Question: I just deployed my website to a staging environment and am getting the following error:
'''
Fatal error: Class 'mysqli' not found in D:\ClientSitesaileyboiler.com\www
ew\php\db.php on line 11
'''
At first I assumed that MySQLI was simply not installed, but running a 'phpinfo()' reveals the following:

To me it looks like MySQLI is installed (though I could be reading this wrong). What should I do?
'''
class DB
{
public static function GetConnection()
{
return new mysqli(DBHOST, DBUSER, DBPASSWORD, DEFAULTDATABASE);
}
}
'''
(line 11 is the 'return new mysql(...);')
I added 'extension=php_mysqli.dll' to my php.ini located at '/Windows/php.ini' (according to 'phpinfo()', this is the one being loaded):
'''
Loaded Configuration File C:\WINDOWS\php.ini
'''
But the error persists. I know that mysqli.dll exists at 'C:\php\ext' - because I can see the file. What now?
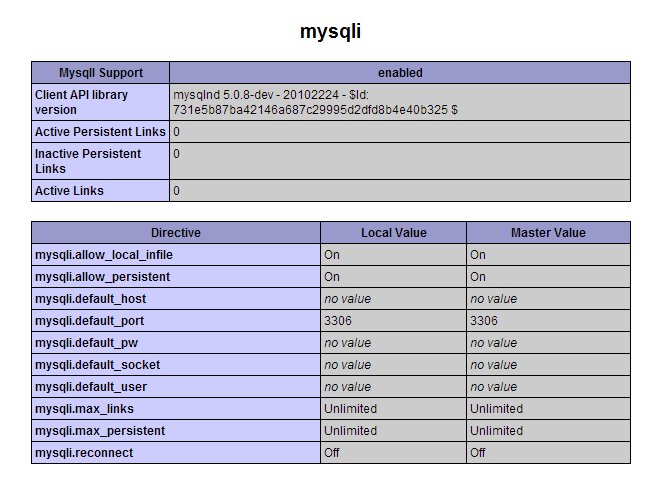
Answer: I got the error corrected by enabling/editing the following config in 'php.ini':
1st (uncomment and add config):
'''
include_path = "C:\php\includes"
'''
2nd (uncomment):
'''
extension_dir = "ext"
'''
3rd (uncomment and edit config):
'''
extension=D:/PHP/ext/php_mysql.dll
extension=D:/PHP/ext/php_mysqli.dll
'''